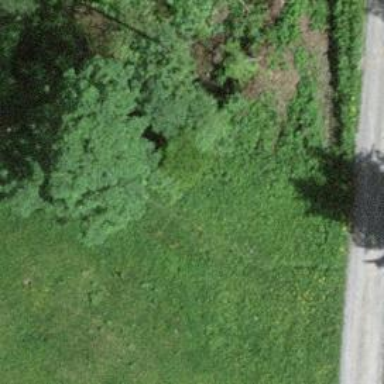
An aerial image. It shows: Path covered in grass.